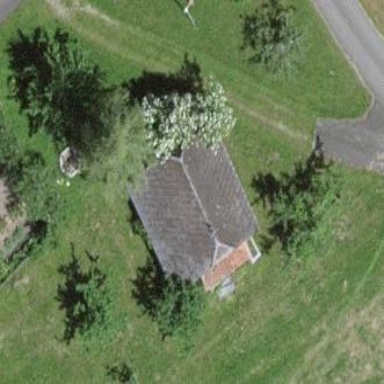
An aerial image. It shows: Rural barn.